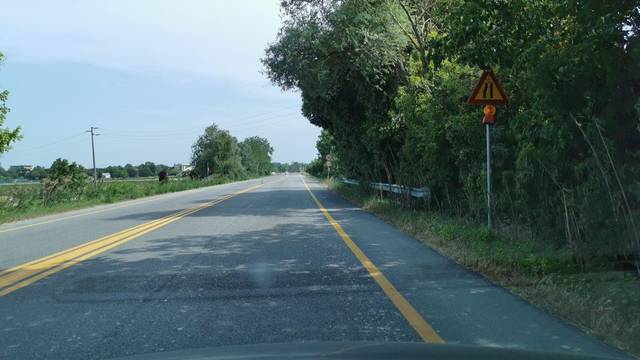
Region: Italy
Coordinates: 44.44, 12.199